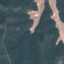
Land use / land cover class: HerbaceousVegetation